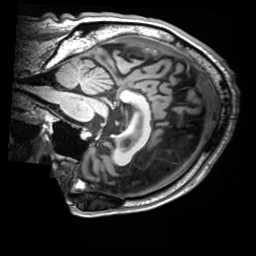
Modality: T1w
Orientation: sagittal
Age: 76
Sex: male
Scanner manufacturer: siemens
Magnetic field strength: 3 T
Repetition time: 2.2 s
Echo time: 0.00245 s